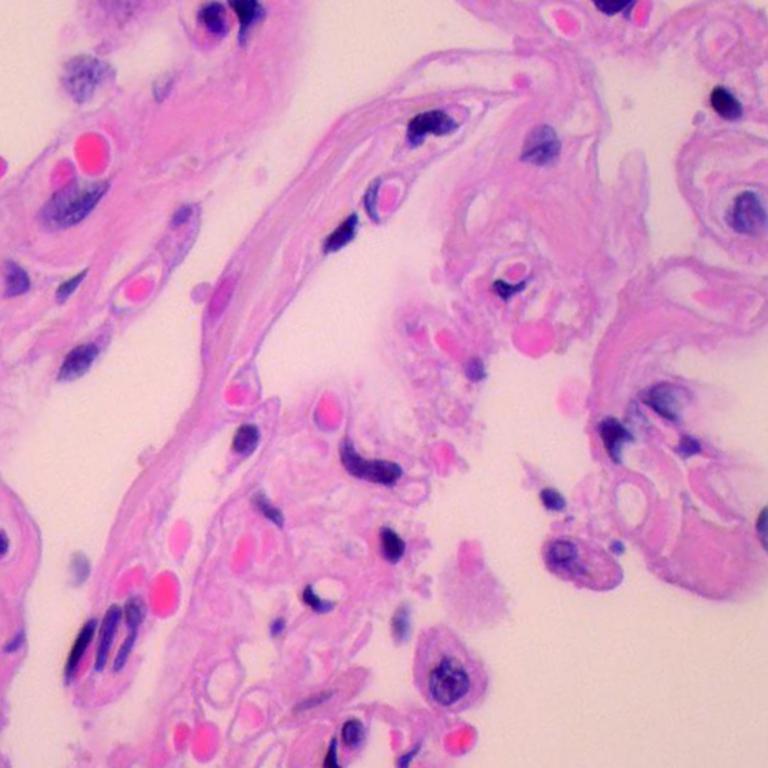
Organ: lung
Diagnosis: benign